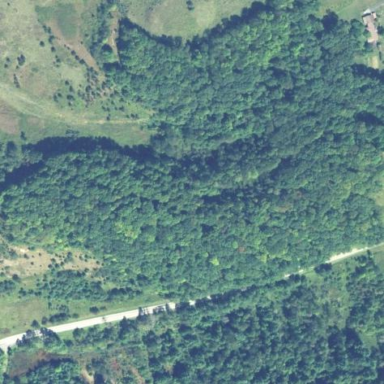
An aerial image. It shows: Beautiful woodland area.